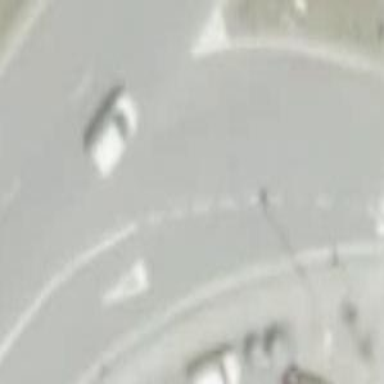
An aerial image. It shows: Road with "give way" sign.